Field crop: maize
Growth stage: 1
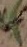
Species: atriplex